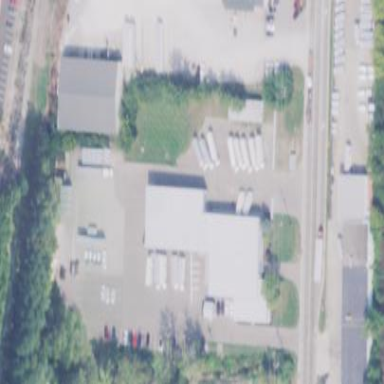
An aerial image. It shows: Industrial building.